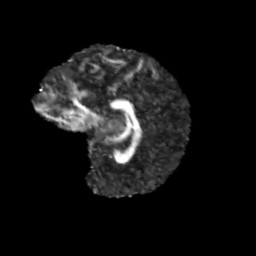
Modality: FA
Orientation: sagittal
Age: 11
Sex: female
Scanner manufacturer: siemens
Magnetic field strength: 3 T
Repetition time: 3.8 s
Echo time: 0.07 s